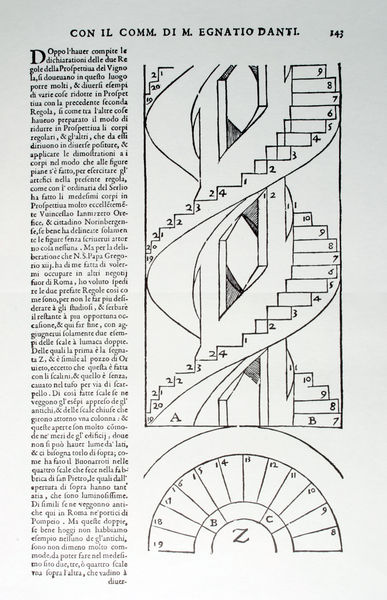
Titel: Le due Regole della Prospettiva practica,Seite 143
Künstler: Jiacomo Barozzi da Vignola
Standort: London
Institution: British Library
Schlagwörter: schatten, weiß, grau, licht, schwarz, skizze, zeichnung, architektur, kreis, schrift, papier, modell, bogen, italien, grafik, graphik, spalten, treppe, treppen, detail, zahlen, ziffern, stufe, stufen, striche, aufsicht, fotografie, segment, treppenstufen, buch, rechteck, druck, schraffur, seite, illustration, schwarzweiß, text, buchstaben, initiale, überschrift, literatur, entwurf, buchdruck, buchseite, halbkreis, halbrund, zahl, plan, wendeltreppe, nummerierung, nummern, emblem, ornamentik, spirale, wendel, bau, handschrift, beschreibung, erklärung, fesnter, grundriss, traktat, aufriss, treppenturm, latein, spindeltreppe, lateinisch, gliederung, baustil, berechnung, trppe, maße, maßeinheit, anleitung, einteilung, radial, baukunst, italienisch, stiege, spalte, lehrbuch, regeln, kodex, handbuch, seitenzahl, bauhüttenbuch, beispiel, anweisung, danti, dantl, egnatio, bauweise, beispielzeichnung, dantil, egnatio dantil, scgrift, traktet, numerierung, b, a